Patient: sex F, age 75
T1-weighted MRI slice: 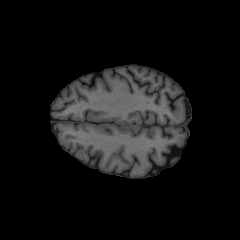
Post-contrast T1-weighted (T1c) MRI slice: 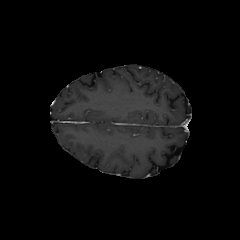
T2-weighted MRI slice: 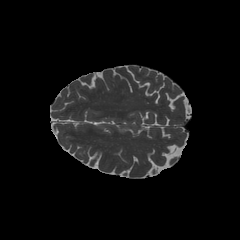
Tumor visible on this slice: no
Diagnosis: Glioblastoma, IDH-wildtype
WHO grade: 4